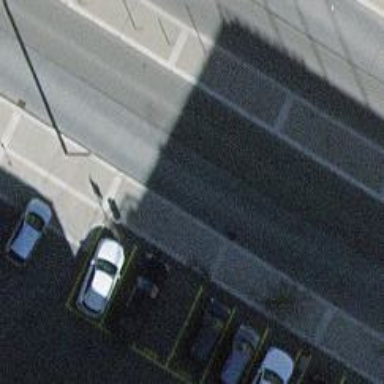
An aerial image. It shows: Bus stop with platform for public transport.